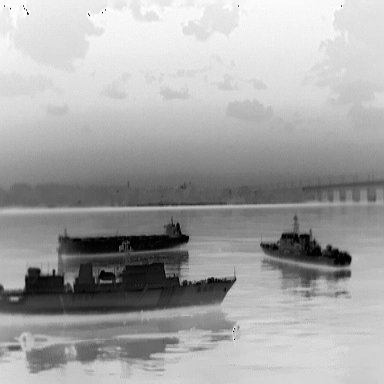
There are three objects shown in the infrared image, including two warships, and a liner.